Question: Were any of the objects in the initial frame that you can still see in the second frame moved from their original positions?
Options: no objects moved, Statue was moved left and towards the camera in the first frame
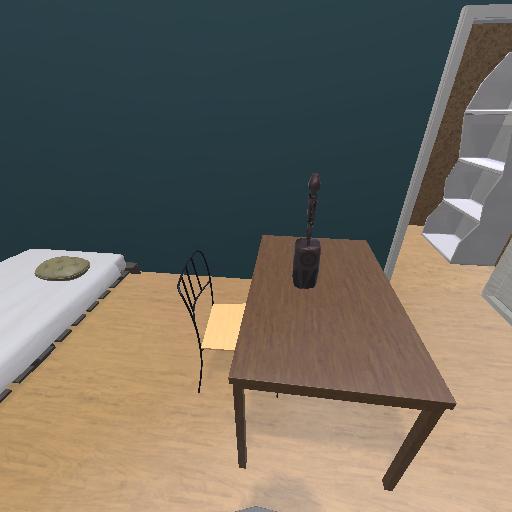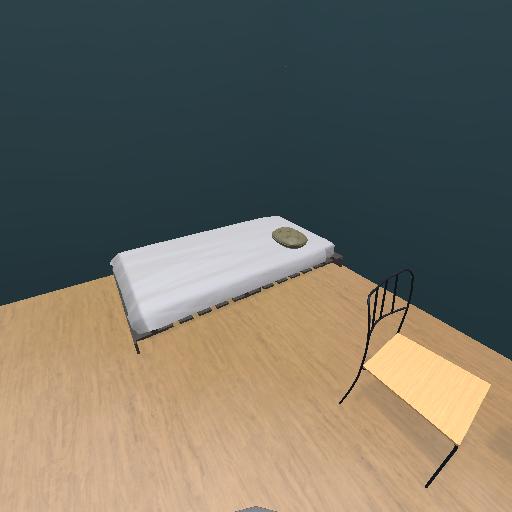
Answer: no objects moved